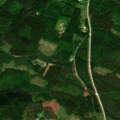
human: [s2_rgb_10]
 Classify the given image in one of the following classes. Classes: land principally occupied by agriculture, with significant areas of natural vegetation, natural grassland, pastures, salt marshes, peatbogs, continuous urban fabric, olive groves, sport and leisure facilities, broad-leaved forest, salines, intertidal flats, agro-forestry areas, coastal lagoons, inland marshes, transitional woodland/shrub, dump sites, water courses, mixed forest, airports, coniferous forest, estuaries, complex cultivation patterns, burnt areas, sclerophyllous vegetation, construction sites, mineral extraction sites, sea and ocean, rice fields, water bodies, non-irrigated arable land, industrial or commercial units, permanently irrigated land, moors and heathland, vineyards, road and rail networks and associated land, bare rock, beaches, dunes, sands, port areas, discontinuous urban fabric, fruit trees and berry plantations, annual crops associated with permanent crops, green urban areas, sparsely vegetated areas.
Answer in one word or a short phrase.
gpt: broad-leaved forest, coniferous forest, mixed forest, transitional woodland/shrub